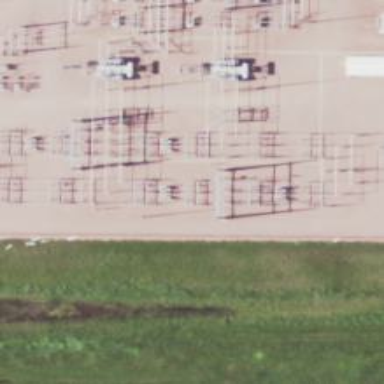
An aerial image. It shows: Switch for power supply.